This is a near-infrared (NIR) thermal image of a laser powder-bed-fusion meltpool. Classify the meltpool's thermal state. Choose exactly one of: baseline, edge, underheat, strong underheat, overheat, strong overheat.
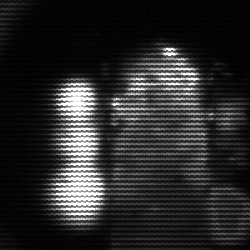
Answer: strong underheat